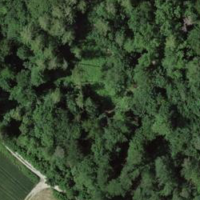
EUNIS habitat code: 41
Species observed at this site:
Lapsana communis
Lamium galeobdolon